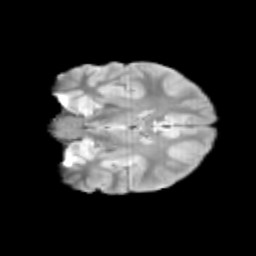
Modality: T2w
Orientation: coronal
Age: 10
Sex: male
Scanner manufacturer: siemens
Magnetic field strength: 3 T
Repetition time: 3.8 s
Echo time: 0.07 s